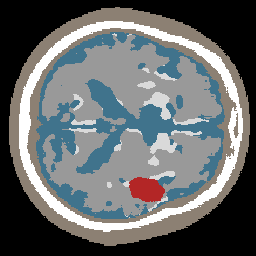
Label: lesion